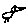
Label: bird